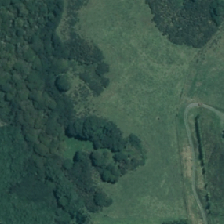
Land cover: grose_broom